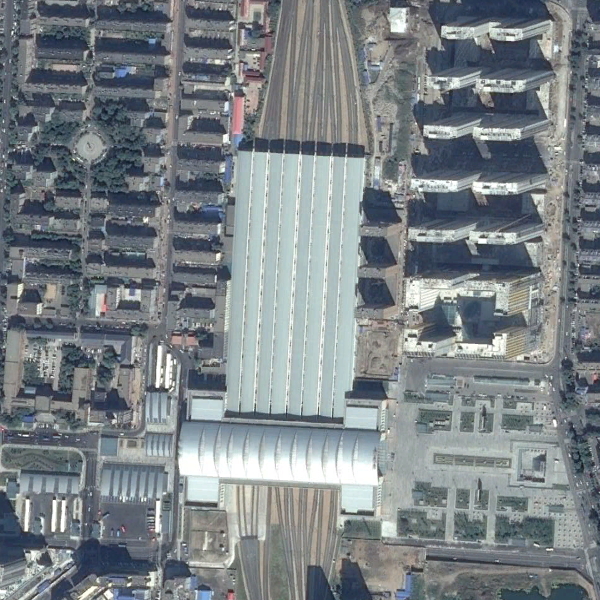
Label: RailwayStation